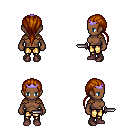
a pixel art fantasy rpg character, female body template, human, dark skin, leather shoulder armor, gold greaves, brunette ponytail hairstyle, purple tiara, maroon shoes, dagger, four views (front, back, left, right), 2x2 character sprite sheet, small pixel art, hard edges, no anti-aliasing